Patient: sex F, age 77
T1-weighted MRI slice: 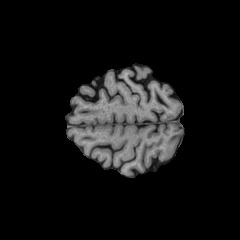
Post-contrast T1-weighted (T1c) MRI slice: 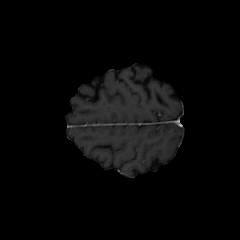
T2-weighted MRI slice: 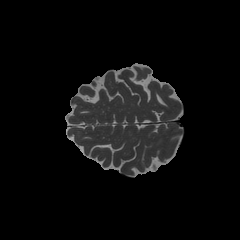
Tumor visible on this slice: no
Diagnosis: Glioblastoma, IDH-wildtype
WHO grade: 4